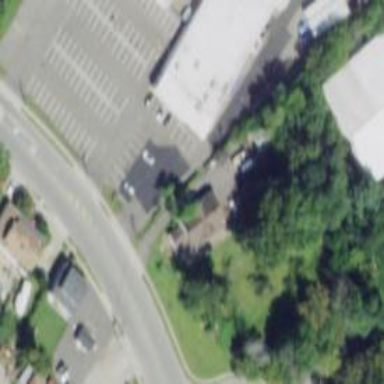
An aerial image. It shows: Veterinary facility.